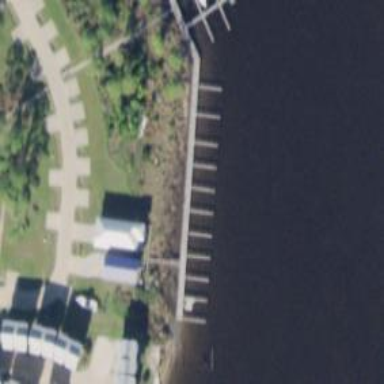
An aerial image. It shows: Man-made pier.